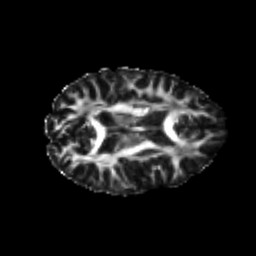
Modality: FA
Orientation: axial
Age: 19
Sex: female
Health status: healthy
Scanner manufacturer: philips
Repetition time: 7.478 s
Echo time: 0.08753 s